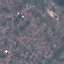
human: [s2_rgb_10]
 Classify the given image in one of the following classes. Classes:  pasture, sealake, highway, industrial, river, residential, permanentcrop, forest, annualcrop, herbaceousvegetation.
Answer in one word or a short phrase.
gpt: Residential